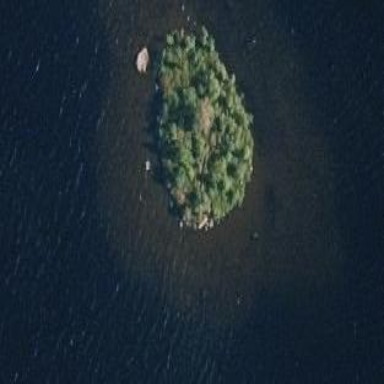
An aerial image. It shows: Islet.